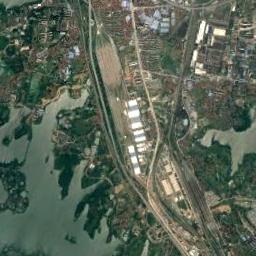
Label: railway_station